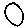
Label: circle